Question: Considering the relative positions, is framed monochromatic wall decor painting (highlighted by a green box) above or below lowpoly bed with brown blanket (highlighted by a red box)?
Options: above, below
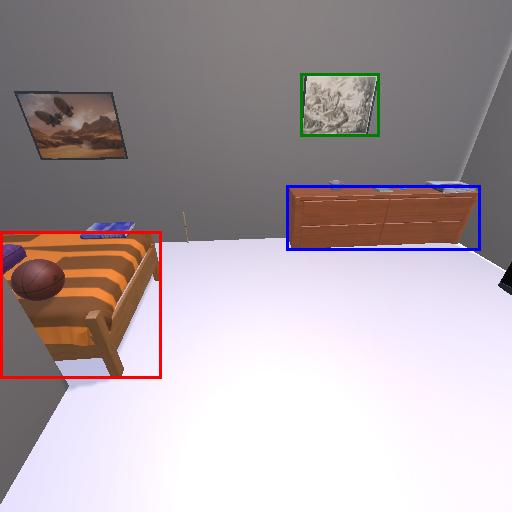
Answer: above